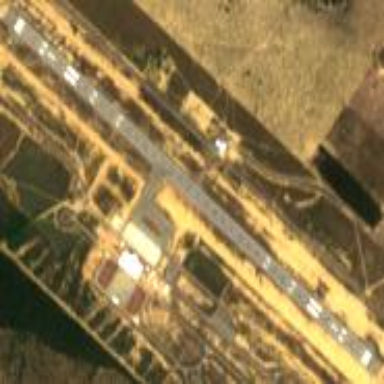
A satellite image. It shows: Asphalt runway at the airport.